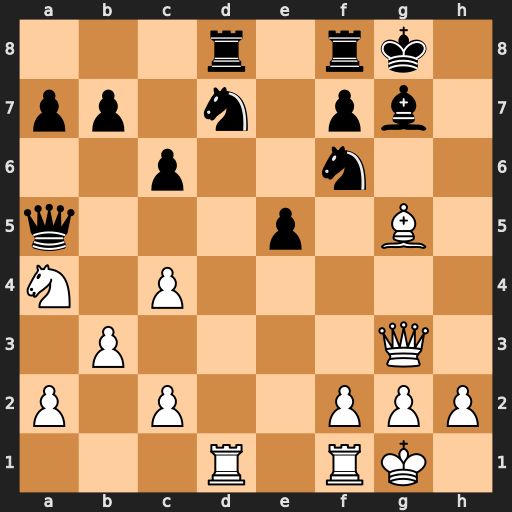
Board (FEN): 3r1rk1/pp1n1pb1/2p2n2/q3p1B1/N1P5/1P4Q1/P1P2PPP/3R1RK1
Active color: w
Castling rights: -
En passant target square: -
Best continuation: Rxd7 Ne4 Bxd8